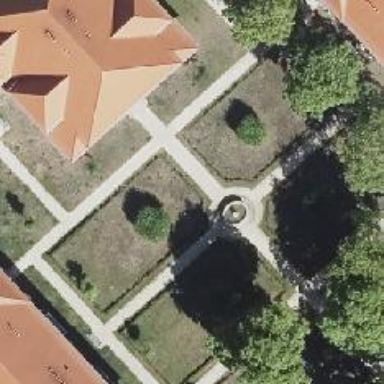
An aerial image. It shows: Fountain.